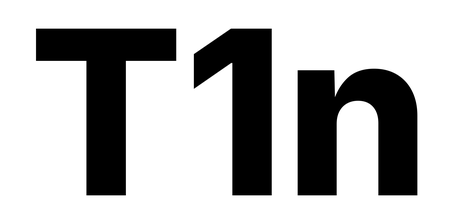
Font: Inter_ExtraBold